Interaction volume radius: 10 \u00c5
Interaction volume height: 10 \u00c5
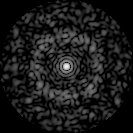
Disorder parameter: 0.8399